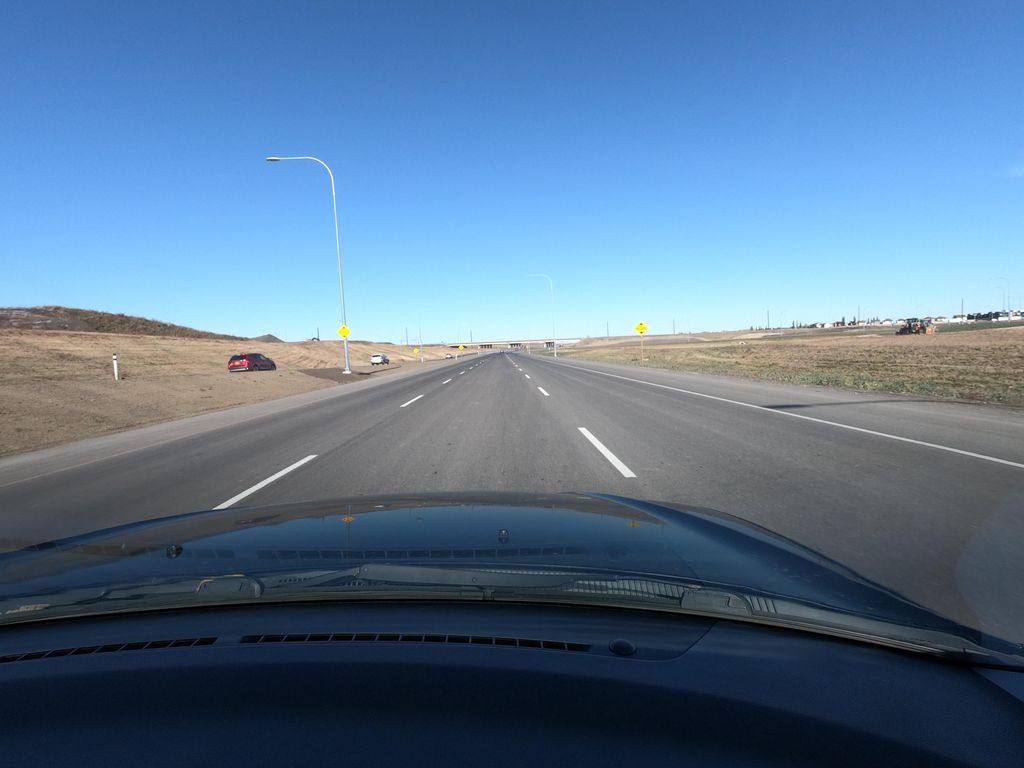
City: calgary